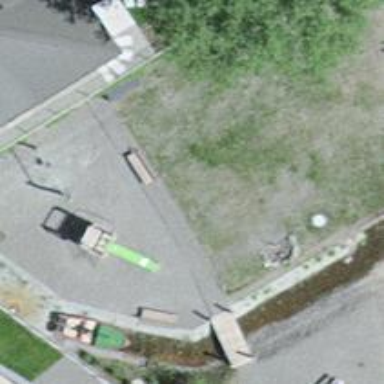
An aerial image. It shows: Picnic table located in leisure land area.